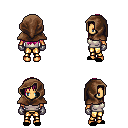
a pixel art fantasy rpg character, female body template, human, tanned skin, white sleeveless shirt, gold greaves, pink unkempt hairstyle, cloth hood, metal gloves, black slippers, four views (front, back, left, right), 2x2 character sprite sheet, small pixel art, hard edges, no anti-aliasing